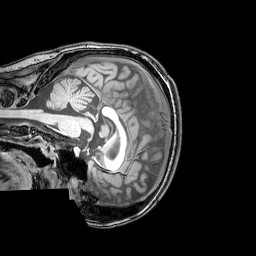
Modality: T1w
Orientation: sagittal
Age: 24
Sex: female
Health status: healthy
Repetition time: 0.081 s
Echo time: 0.037 s